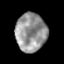
Tissue: prostate
Cell type: T cells
Senescence score: 0.3492
Nuclear area (px): 1156
Mean DAPI intensity: 149.886